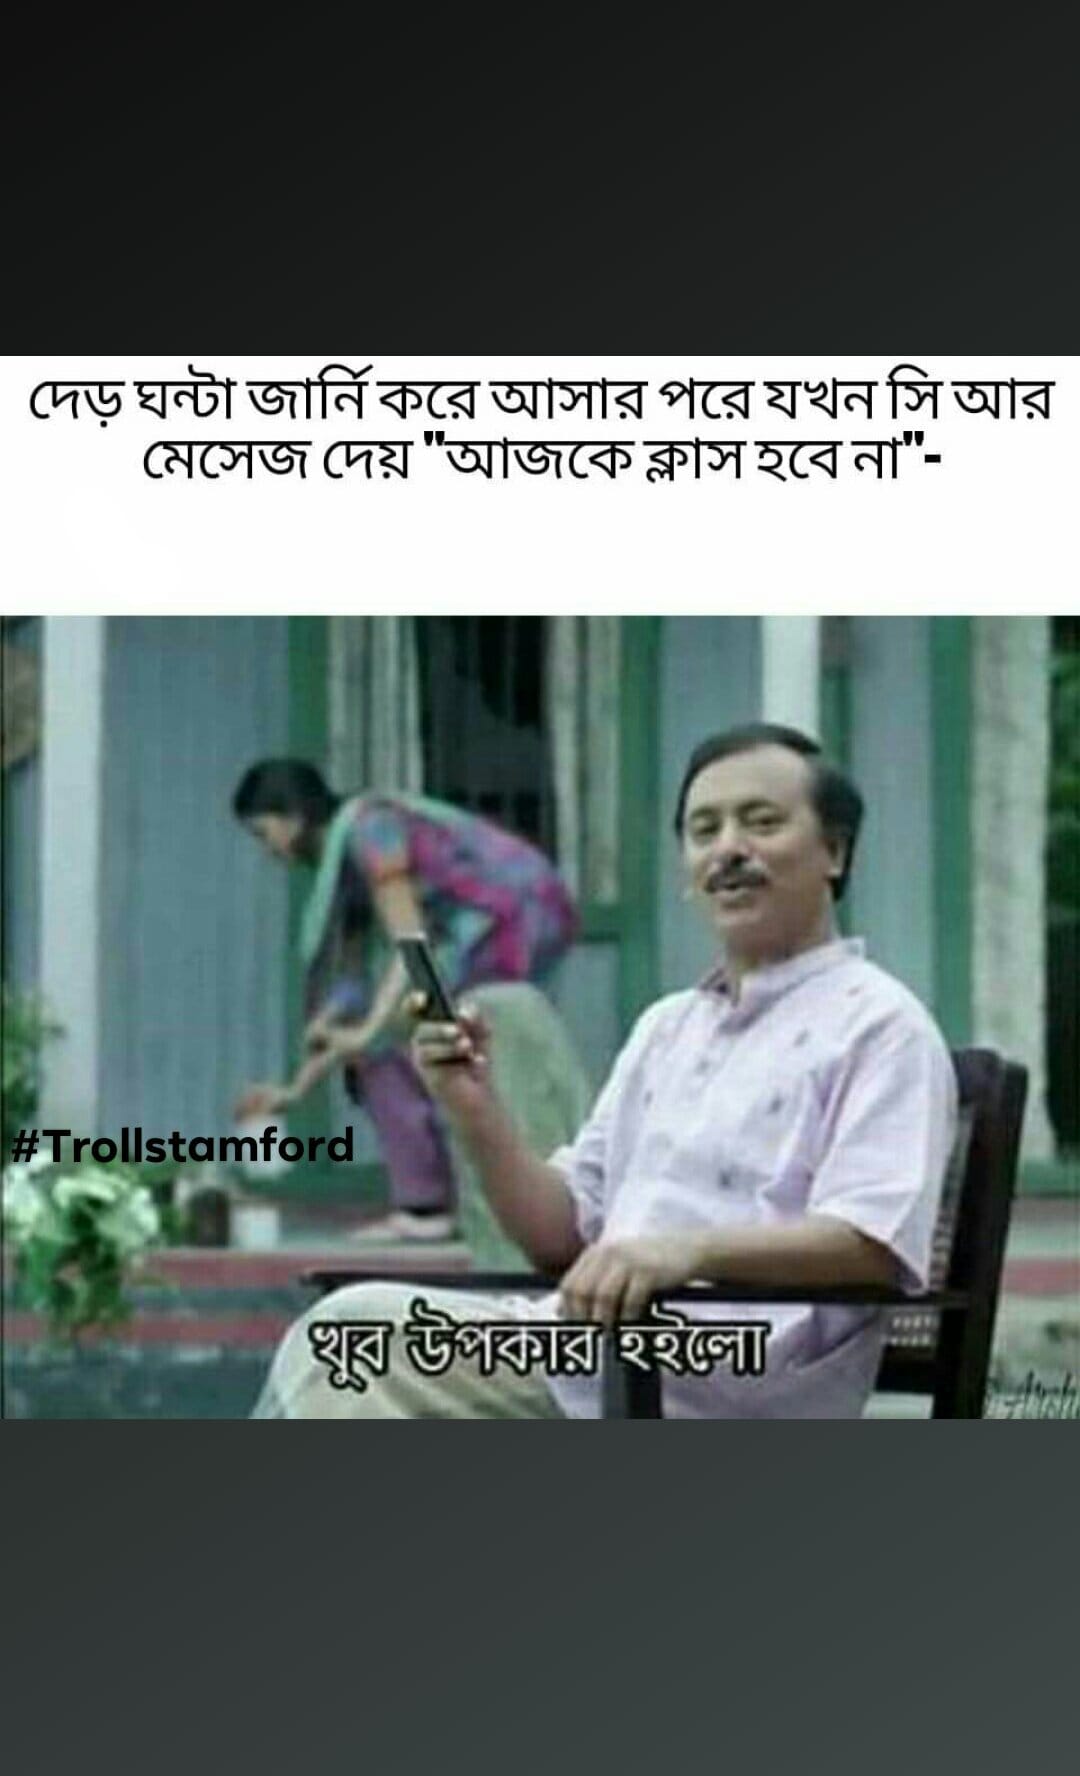
Caption: দেড় ঘন্টা জার্নি করে আসার পরে যখন সি আর মেসেজ দেয়  " আজকে ক্লাস হবে না "   খুব উপকার হইলো
Label: non-hate